Question: Currently I'm trying <URL> in an Android Application but I've no idea how to access the created and updated fields in the database.
The fields rush_created and rush_updated are created automatically and get filled as expected.
But again I've no idea how to access these files.
Even when serializing the DB objects the fields are missing.
So does anyone know how to access them?

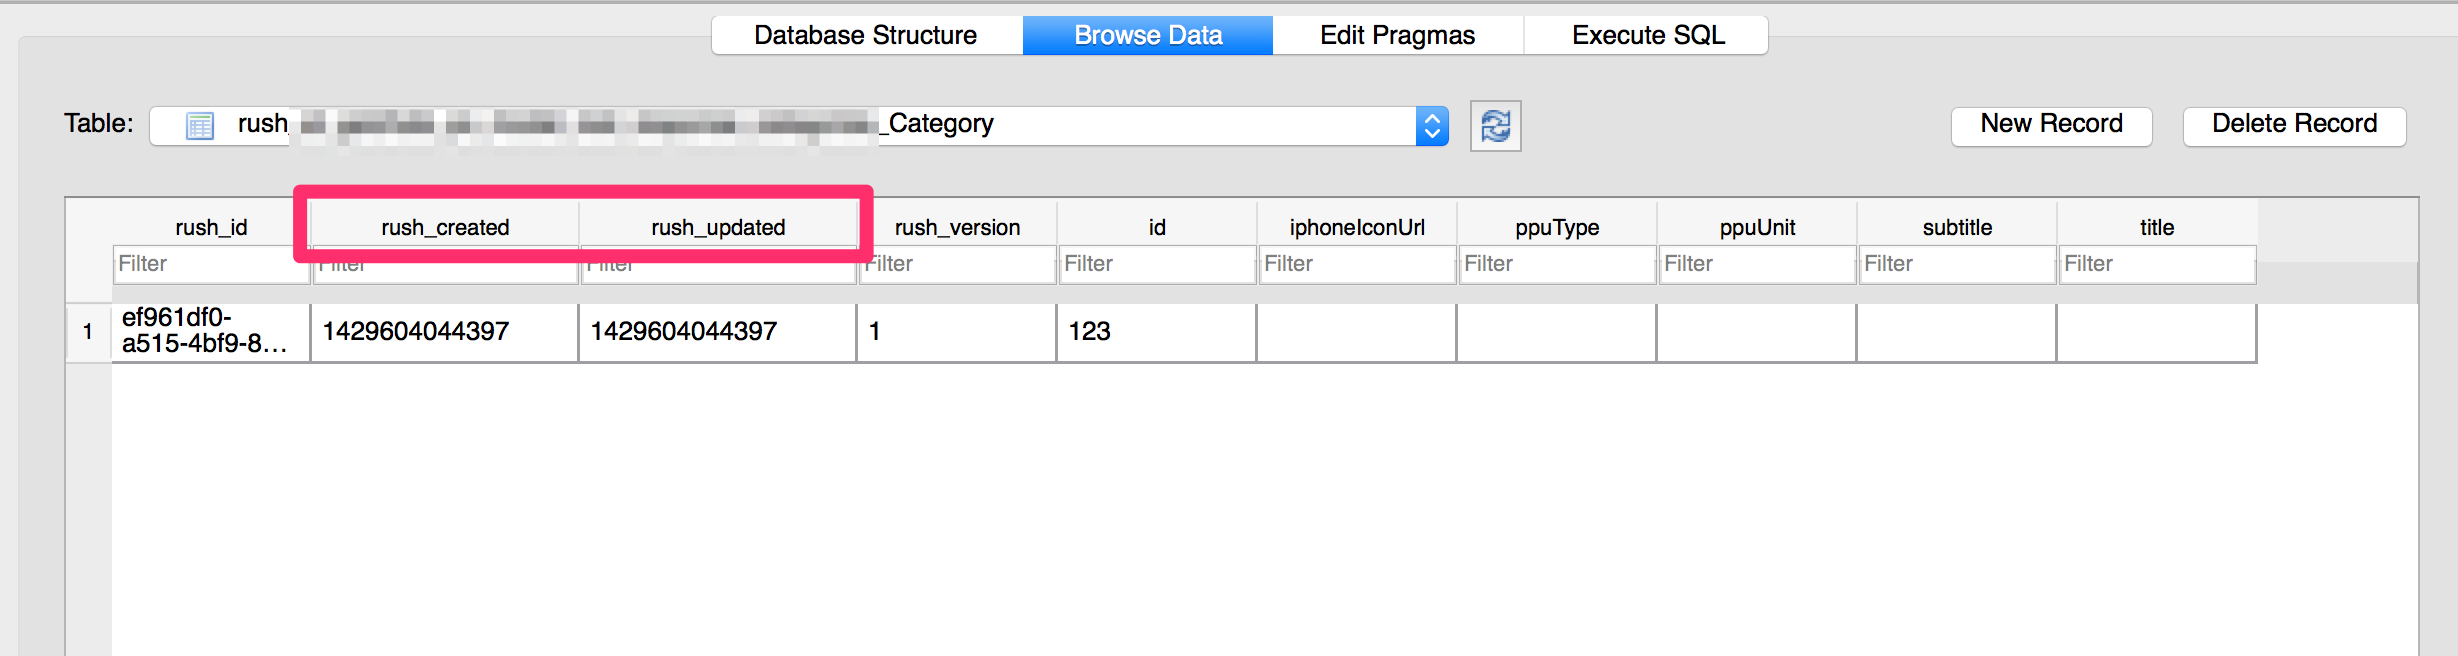
Answer: I asked the developer:
> RushCore.getInstance().getMetaData(yourObject).getCreated();
It returns updated and created as a long so you will just have to create
a new Date with the value.
If anyone needs those values too.